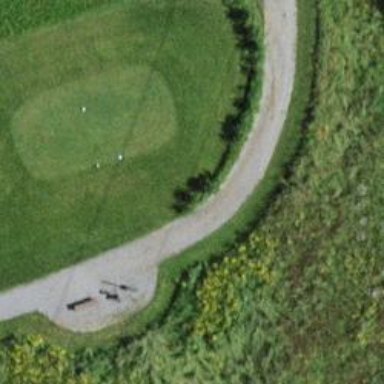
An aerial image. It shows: Path designated for golf carts.